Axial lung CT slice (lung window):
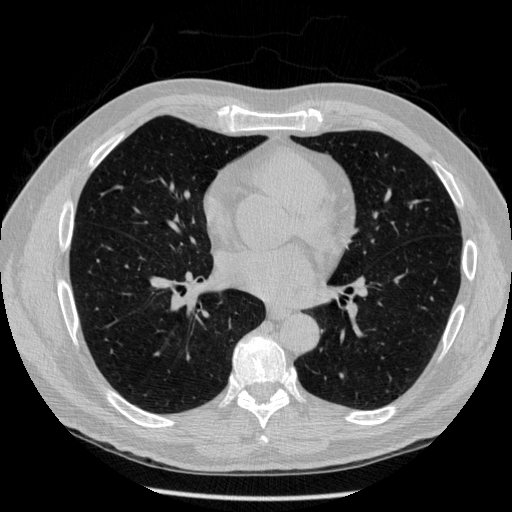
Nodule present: no